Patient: sex M, age 47
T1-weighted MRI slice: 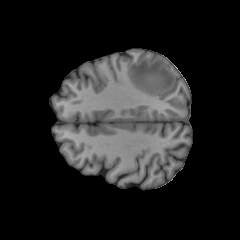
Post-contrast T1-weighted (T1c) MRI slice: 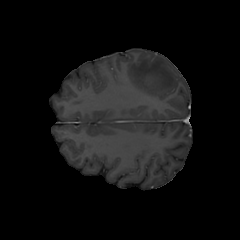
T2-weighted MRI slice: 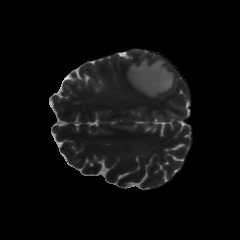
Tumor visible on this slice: yes
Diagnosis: Glioblastoma, IDH-wildtype
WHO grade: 4